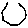
Label: hexagon